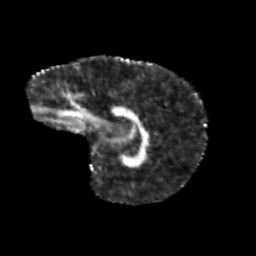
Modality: FA
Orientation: sagittal
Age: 9
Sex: male
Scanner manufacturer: siemens
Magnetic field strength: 3 T
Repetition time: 3.8 s
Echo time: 0.07 s